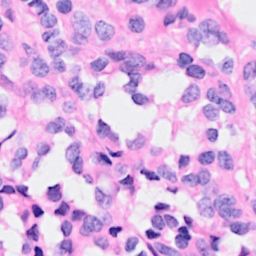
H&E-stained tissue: Breast